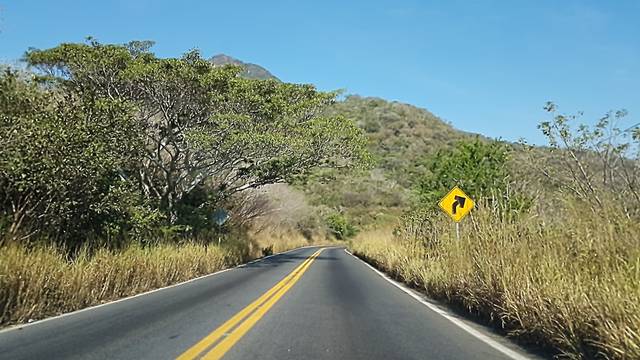
Region: Mexico
Coordinates: 21.221, -104.938